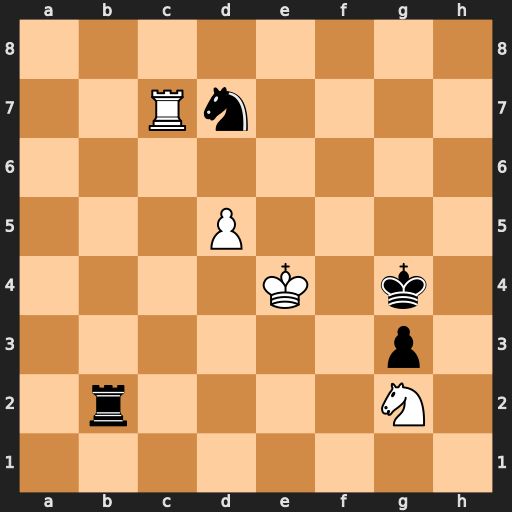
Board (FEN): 8/2Rn4/8/3P4/4K1k1/6p1/1r4N1/8
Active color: w
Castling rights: -
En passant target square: -
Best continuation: Ne3+ Kg5 Rxd7